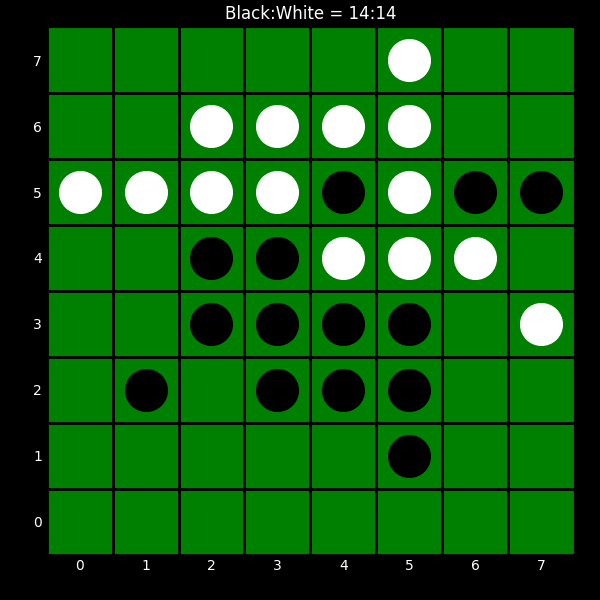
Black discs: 14
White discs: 14